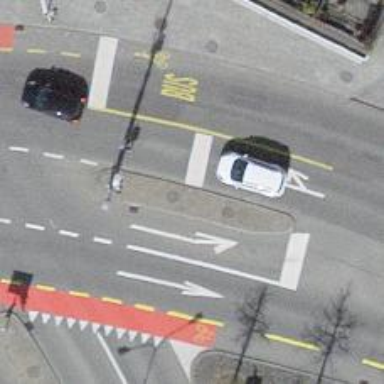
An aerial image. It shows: Secondary road with asphalt surface. There are sidewalks on both sides and dedicated cycle lane on the left.